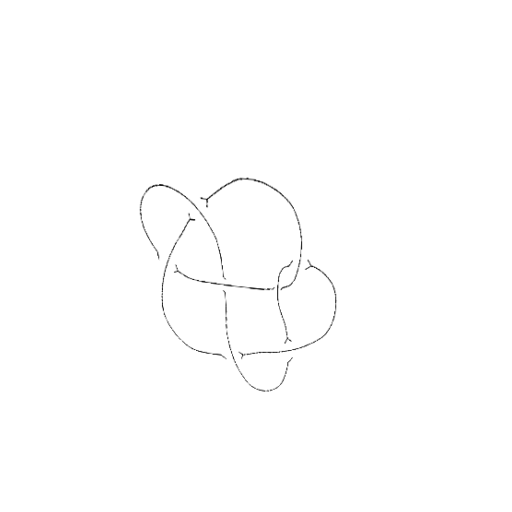
Crossing number: 7